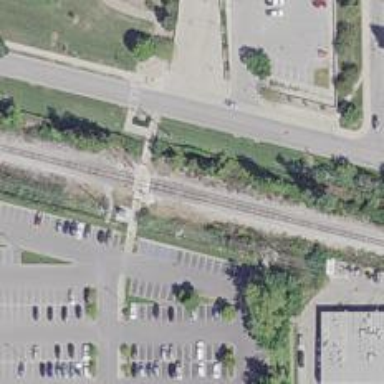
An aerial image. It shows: Railway crossing with full barriers.